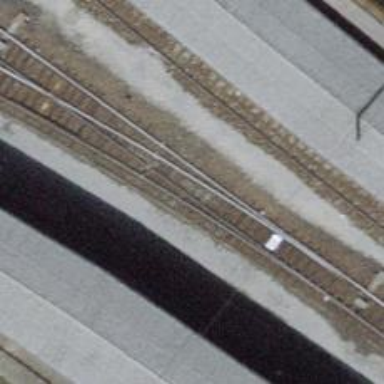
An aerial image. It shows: Railway yard with one track.